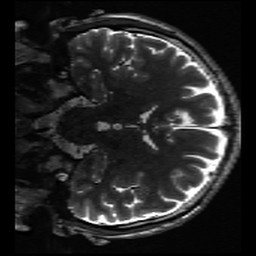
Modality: inplaneT2
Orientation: coronal